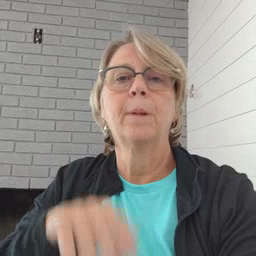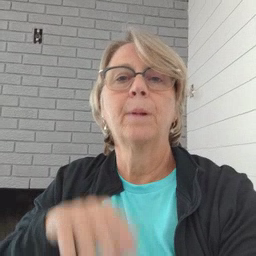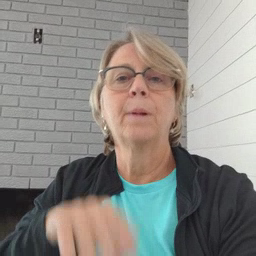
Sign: sleep